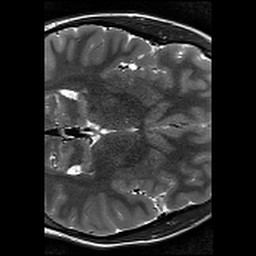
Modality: T2w
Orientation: axial